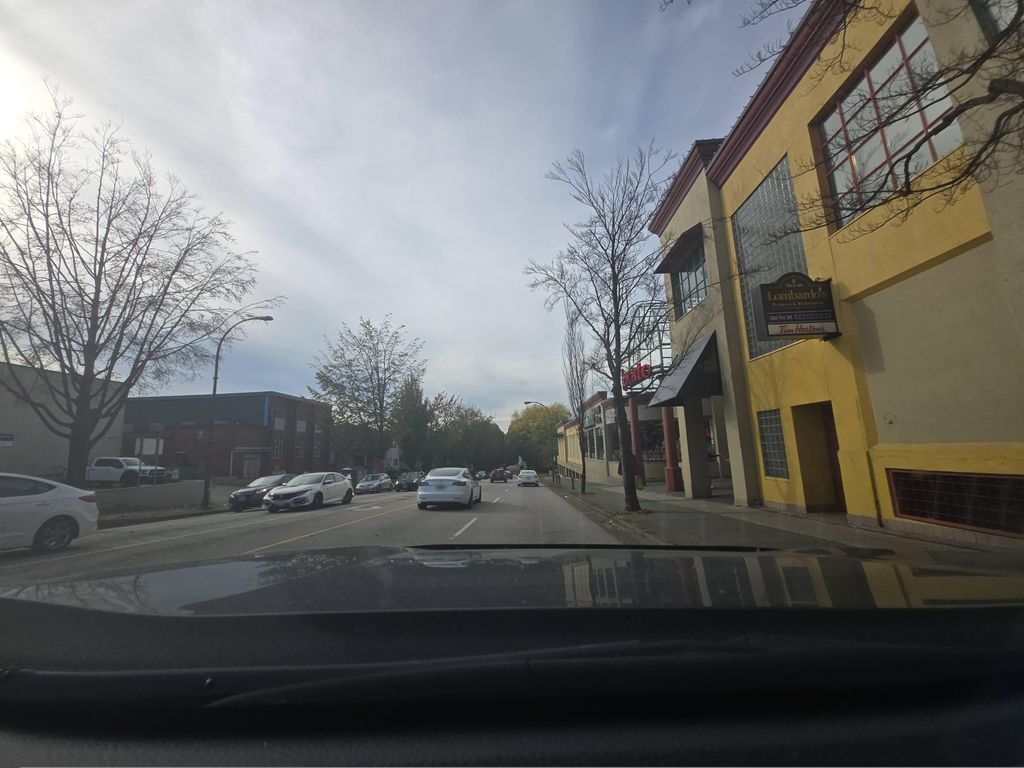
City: vancouver